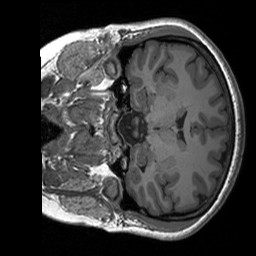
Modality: T1w
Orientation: coronal
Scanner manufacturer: siemens
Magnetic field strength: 3 T
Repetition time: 1.76 s
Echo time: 0.0022 s